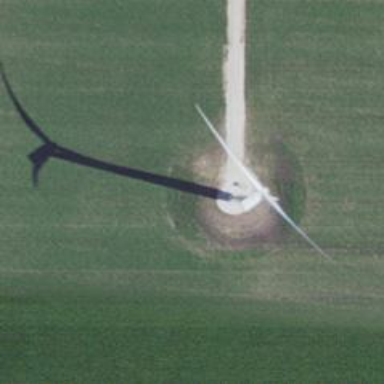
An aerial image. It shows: Wind generator with horizontal axis. The generator is wind turbine.